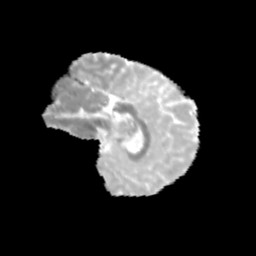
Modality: MD
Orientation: sagittal
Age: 13
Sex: female
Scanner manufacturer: siemens
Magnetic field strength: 3 T
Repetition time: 3.8 s
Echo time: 0.07 s